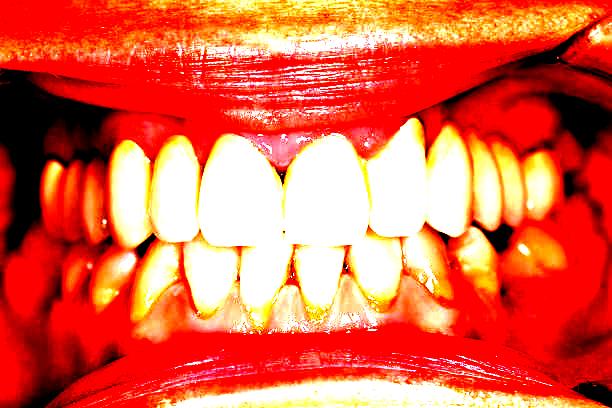
Condition: Gingivitis